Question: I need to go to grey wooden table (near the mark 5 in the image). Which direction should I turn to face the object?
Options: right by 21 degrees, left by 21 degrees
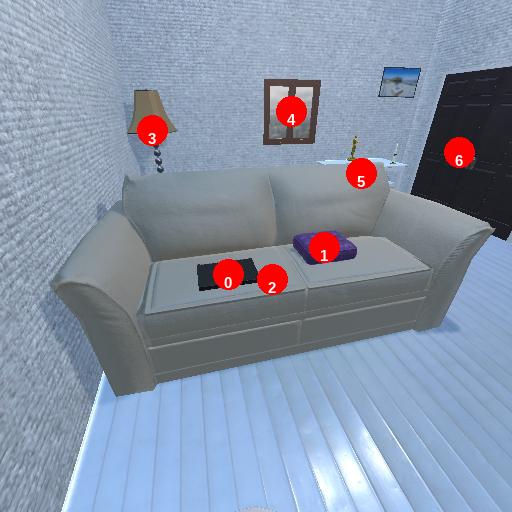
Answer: right by 21 degrees